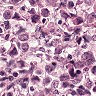
Metastatic tissue present: yes